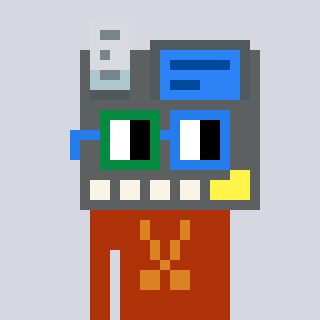
a pixel art character with square green and blue glasses, a cash register-shaped head and a hotbrown-colored body on a cool background